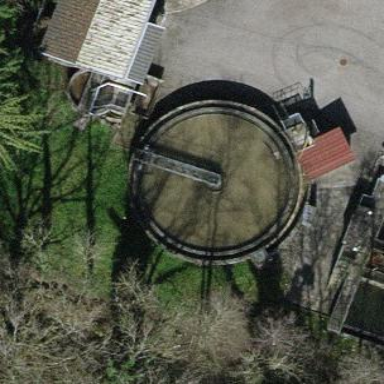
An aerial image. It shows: Body of wastewater.